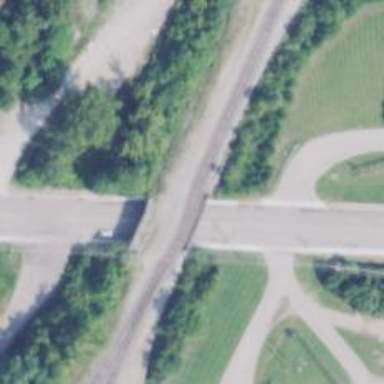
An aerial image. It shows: Railway spur service.